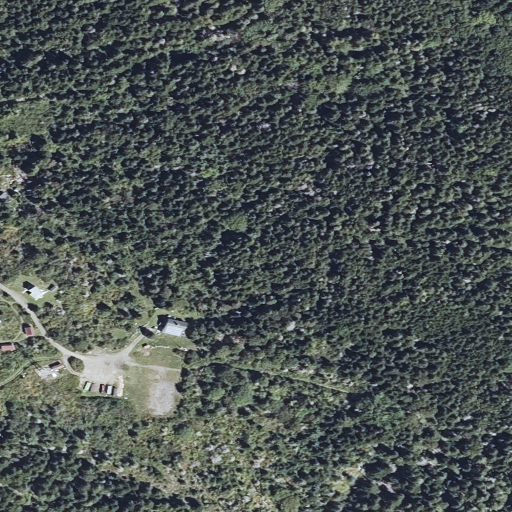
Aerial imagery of island in Maine named Monhegan Island containing evergreen forest, mixed forest, low intensity development, woody wetlands, grassland, and open development